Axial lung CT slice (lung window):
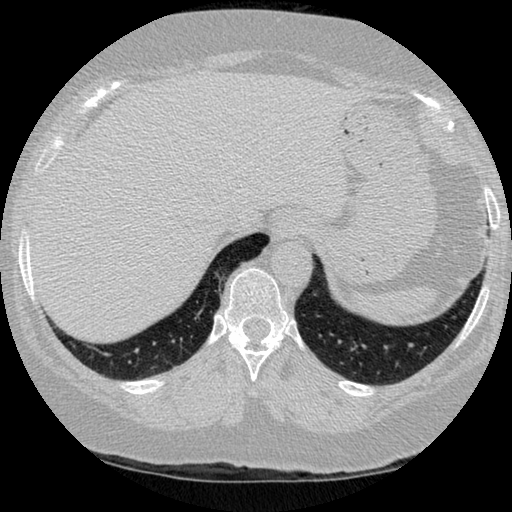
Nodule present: no